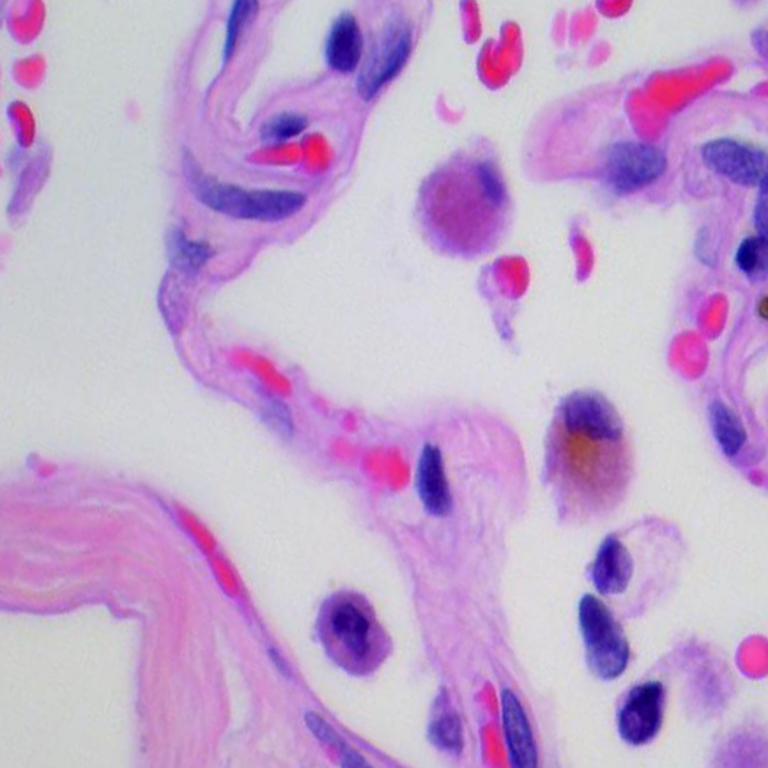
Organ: lung
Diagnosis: benign